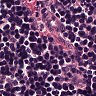
Metastatic tissue present: no